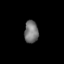
Tissue: lung
Cell type: Epithelial cells
Senescence score: 0.1893
Nuclear area (px): 308
Mean DAPI intensity: 117.623